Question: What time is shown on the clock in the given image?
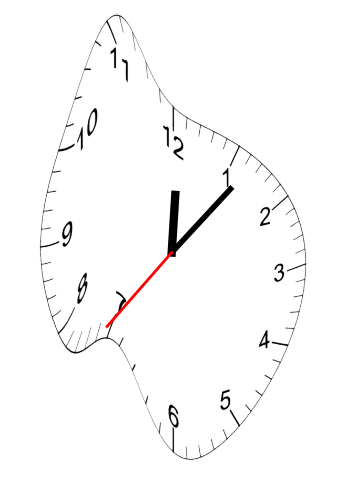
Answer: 12:06:36